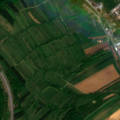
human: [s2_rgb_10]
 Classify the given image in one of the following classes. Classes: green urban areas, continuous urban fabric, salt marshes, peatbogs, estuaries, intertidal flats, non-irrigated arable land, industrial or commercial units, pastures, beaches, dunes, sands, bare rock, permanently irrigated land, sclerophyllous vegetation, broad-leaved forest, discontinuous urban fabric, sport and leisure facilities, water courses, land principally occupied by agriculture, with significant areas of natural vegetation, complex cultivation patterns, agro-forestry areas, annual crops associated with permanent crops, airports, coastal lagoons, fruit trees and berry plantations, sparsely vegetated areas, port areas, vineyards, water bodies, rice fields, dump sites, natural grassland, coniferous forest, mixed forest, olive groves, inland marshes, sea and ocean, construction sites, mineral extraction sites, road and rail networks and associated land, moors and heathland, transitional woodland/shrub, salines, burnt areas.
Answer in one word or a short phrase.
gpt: discontinuous urban fabric, non-irrigated arable land, pastures, mixed forest